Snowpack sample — Snodgrass Mountain, Crested Butte, Colorado (2/4/25, 12:06 PM MST)
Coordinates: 38.923, -106.968
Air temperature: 35 °F
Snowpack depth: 80 cm
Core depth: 20 cm
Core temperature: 33.8 °F
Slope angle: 14°, slope face: 78°
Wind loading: low
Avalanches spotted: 0
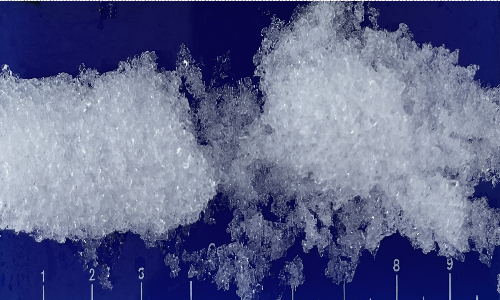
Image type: core
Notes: No avalanches nearby, unusually warm weather for the last month reported by residents, Collected 25 yards from treeline